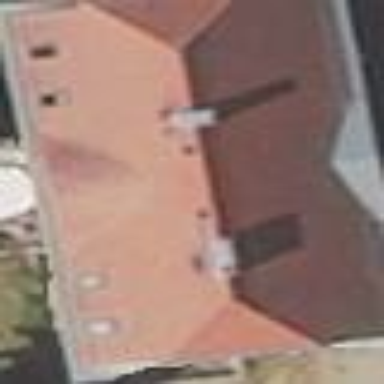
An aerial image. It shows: Residential building with half-hipped roof shape.